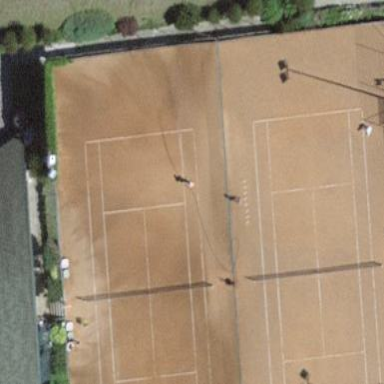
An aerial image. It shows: Tennis court in leisure pitch.